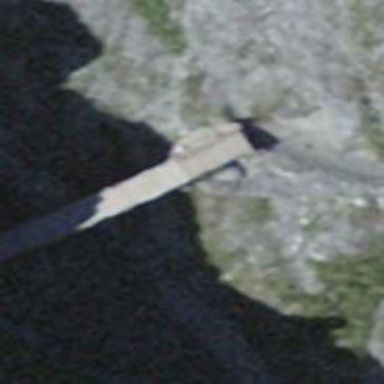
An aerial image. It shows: Gravel path on bridge. The trail visibility is excellent.